Interaction volume radius: 10 \u00c5
Interaction volume height: 40 \u00c5
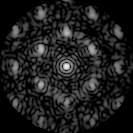
Disorder parameter: 0.4749